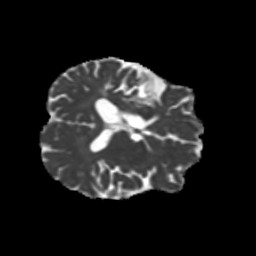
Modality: MD
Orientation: axial
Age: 74
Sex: female
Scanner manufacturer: siemens
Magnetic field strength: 3 T
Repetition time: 5.25 s
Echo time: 0.08 s